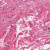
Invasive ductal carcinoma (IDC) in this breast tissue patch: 0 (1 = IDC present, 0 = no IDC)